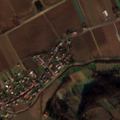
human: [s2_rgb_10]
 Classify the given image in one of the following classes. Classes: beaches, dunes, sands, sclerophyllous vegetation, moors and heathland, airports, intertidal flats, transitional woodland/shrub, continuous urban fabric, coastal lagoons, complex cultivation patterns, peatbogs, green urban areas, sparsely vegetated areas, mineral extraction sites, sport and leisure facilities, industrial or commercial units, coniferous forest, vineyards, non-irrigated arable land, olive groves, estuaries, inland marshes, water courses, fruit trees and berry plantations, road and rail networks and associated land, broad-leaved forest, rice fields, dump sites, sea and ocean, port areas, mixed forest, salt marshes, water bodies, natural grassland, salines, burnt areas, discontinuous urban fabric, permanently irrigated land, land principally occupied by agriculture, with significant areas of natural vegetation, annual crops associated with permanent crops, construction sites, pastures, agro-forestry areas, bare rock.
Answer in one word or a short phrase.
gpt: discontinuous urban fabric, non-irrigated arable land, vineyards, complex cultivation patterns, land principally occupied by agriculture, with significant areas of natural vegetation, broad-leaved forest